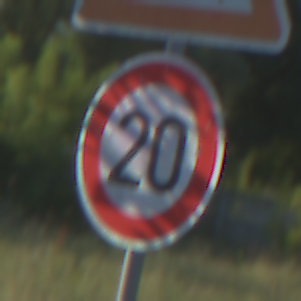
Verkehrszeichen: Geschwindigkeit20
Zusatzzeichen oben: SchleuderOderRutschgefahr
Umgebung: Outdoor, Nature
Tageszeit: MorningAfternoon
Wetter: Clear
Licht: Natural
Jahreszeit: NotSpecified
Kontrast: HighContrast